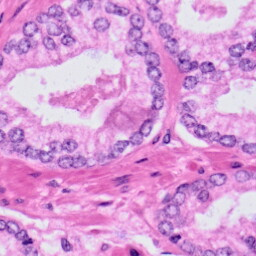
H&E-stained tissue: Prostate